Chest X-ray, PA view. Patient: 31 years old, sex F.
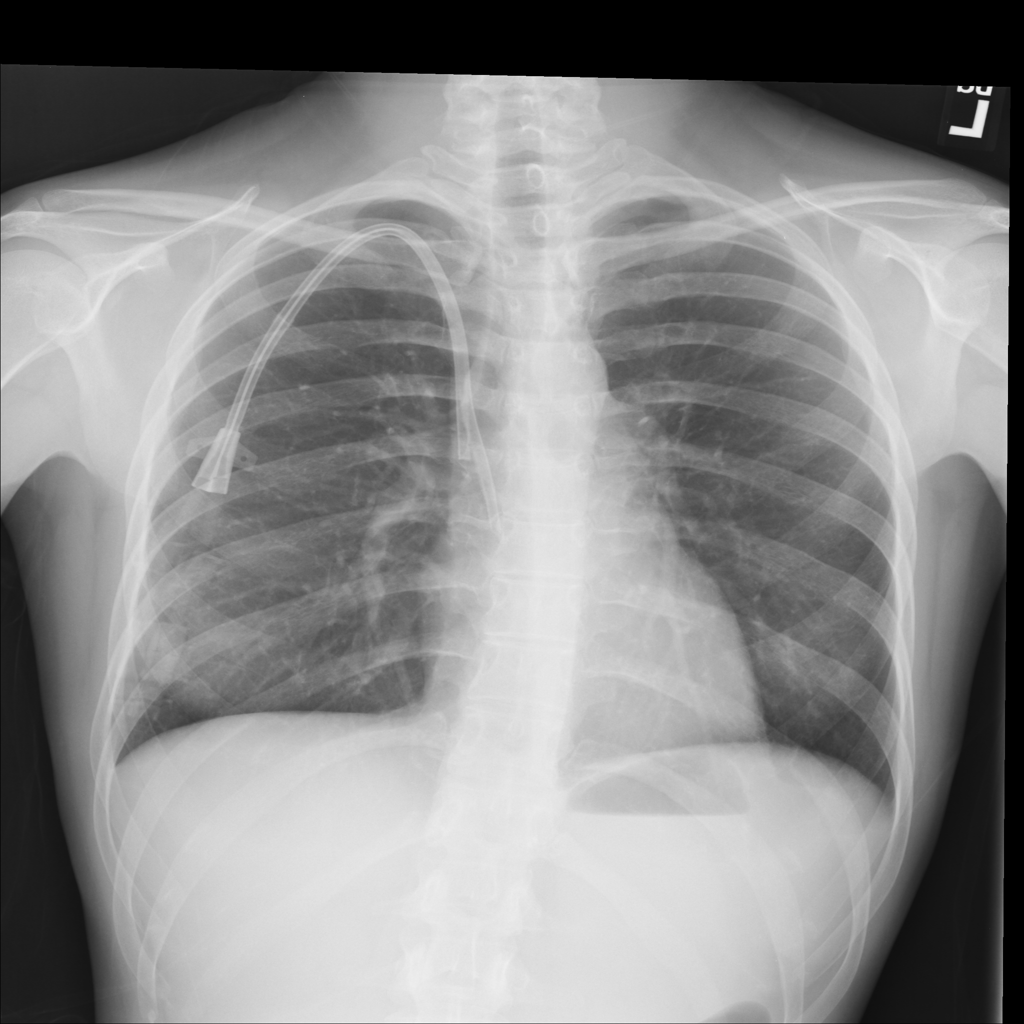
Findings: No Finding